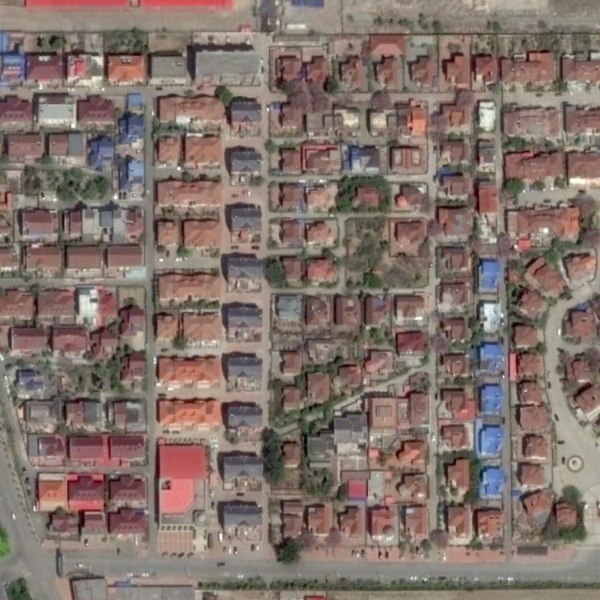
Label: DenseResidential